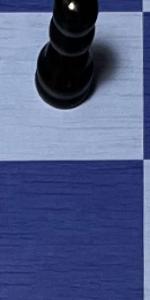
Label: Empty